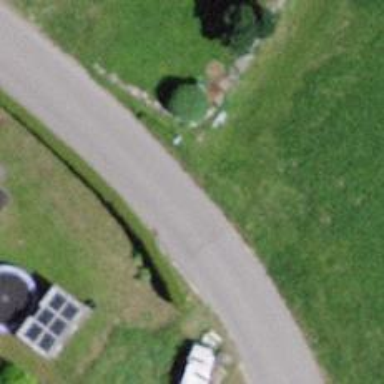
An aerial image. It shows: Agricultural vehicle on asphalt residential road.